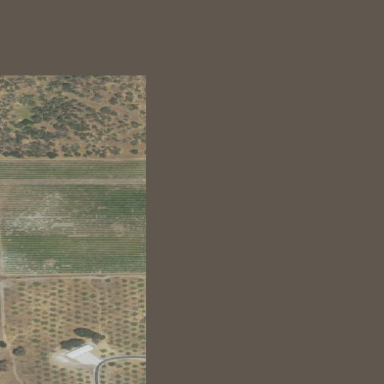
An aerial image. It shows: Vineyard with grape crops.